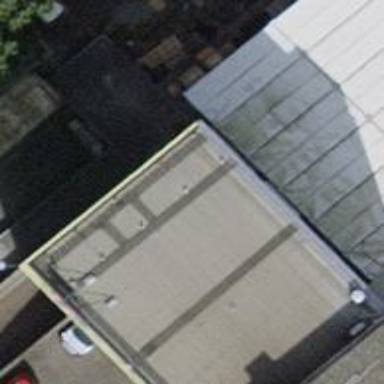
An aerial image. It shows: Hardware shop.